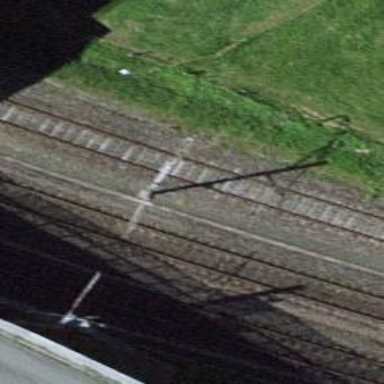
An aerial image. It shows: Railway siding with one electrified track and contact line for powering the train.